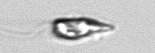
Label: Euglena